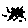
Label: star